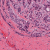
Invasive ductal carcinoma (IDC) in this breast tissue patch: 1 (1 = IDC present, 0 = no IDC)